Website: home-depot
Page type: customer-info-address
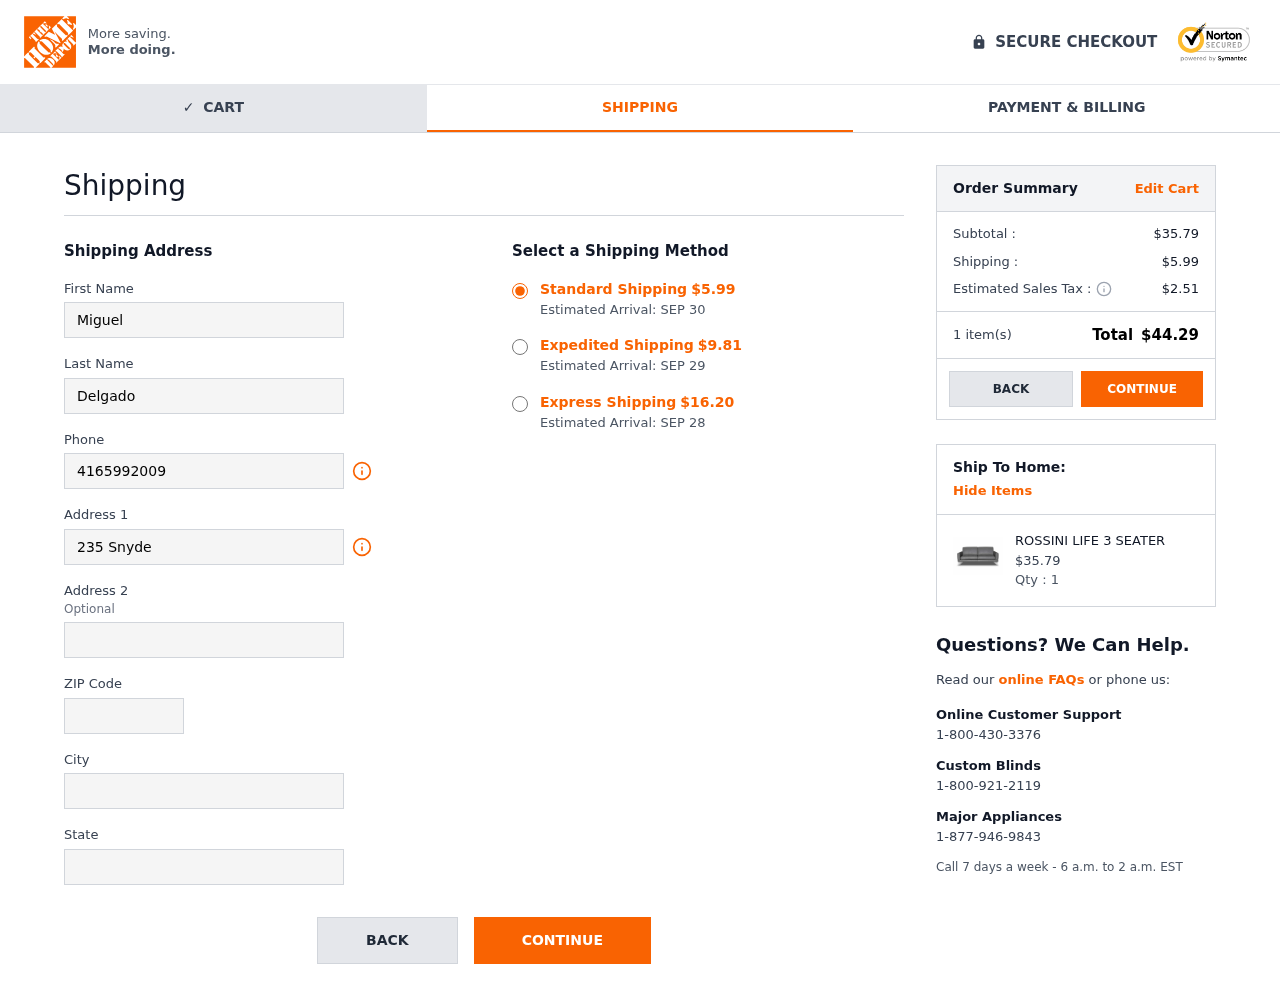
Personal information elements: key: PII_CITY
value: East Matthew
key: PII_FIRSTNAME
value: Miguel
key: PII_LASTNAME
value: Delgado
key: PII_PHONE
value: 4165992009
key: PII_POSTCODE
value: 79712
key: PII_STATE
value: New Hampshire
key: PII_STREET
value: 235 Snyder Unions
Product elements: key: PRODUCT1_NAME
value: ROSSINI LIFE 3 SEATER
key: PRODUCT1_PRICE
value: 35.79
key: PRODUCT1_QUANTITY
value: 1
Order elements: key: ORDER_SHIPPING_COST
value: $5.99
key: ORDER_DELIVERY_DATE
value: Estimated Arrival: SEP 30
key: ORDER_SHIPPING_COST_EXPEDITED
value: $9.81
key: ORDER_DELIVERY_DATE_EXPEDITED
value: Estimated Arrival: SEP 29
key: ORDER_SHIPPING_COST_EXPRESS
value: $16.20
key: ORDER_DELIVERY_DATE_EXPRESS
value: Estimated Arrival: SEP 28
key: ORDER_SUBTOTAL
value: $35.79
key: ORDER_TAX
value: $2.51
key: ORDER_NUM_ITEMS
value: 1 item(s)
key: ORDER_TOTAL
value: $44.29